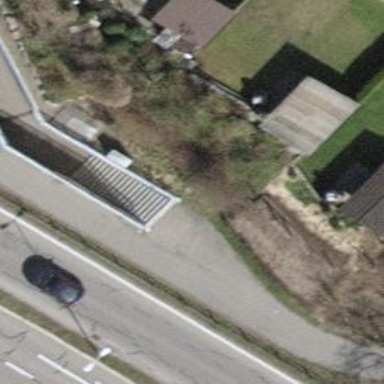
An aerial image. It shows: Road with steps.